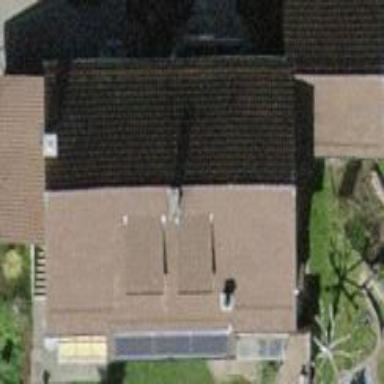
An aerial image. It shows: Semidetached house with gabled roof.